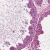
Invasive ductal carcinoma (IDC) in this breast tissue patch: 0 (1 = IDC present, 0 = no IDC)